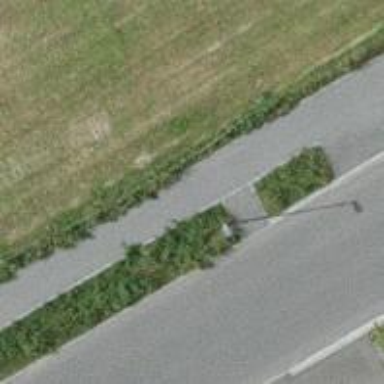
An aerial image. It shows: Support pole.